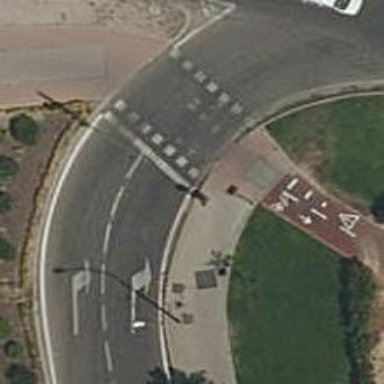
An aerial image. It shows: Road with traffic signals controlling the flow of traffic.